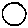
Label: circle